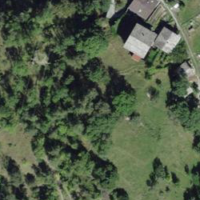
EUNIS habitat code: 45
Species observed at this site:
Ptyonoprogne rupestris
Accipiter nisus